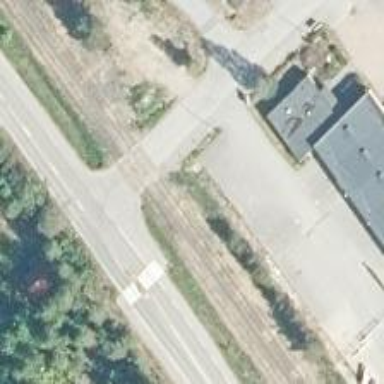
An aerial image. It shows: Level crossing with saltire marking.